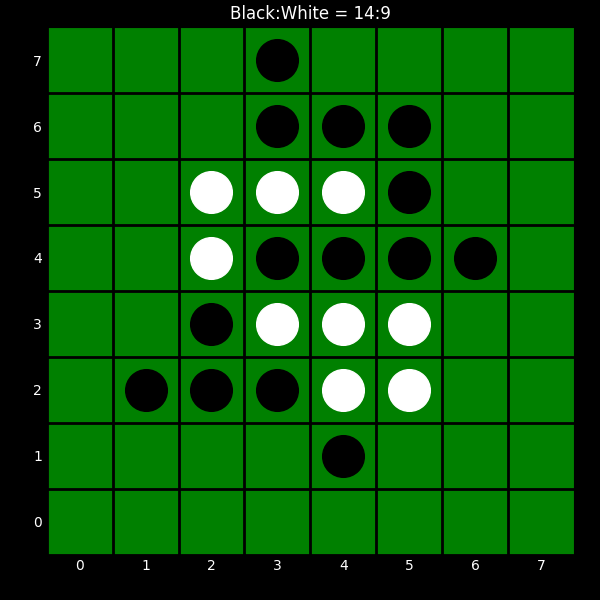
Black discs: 14
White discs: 9